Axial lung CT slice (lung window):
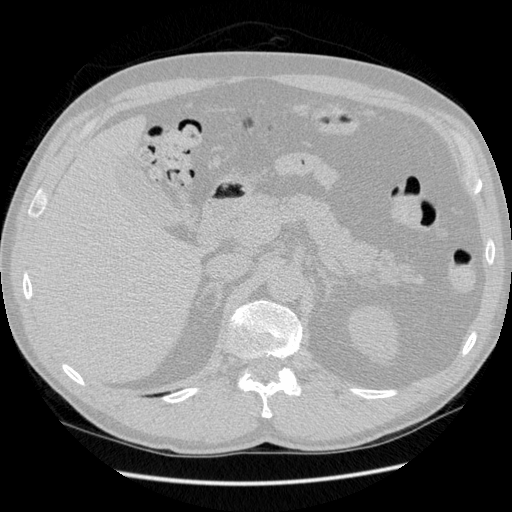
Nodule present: no